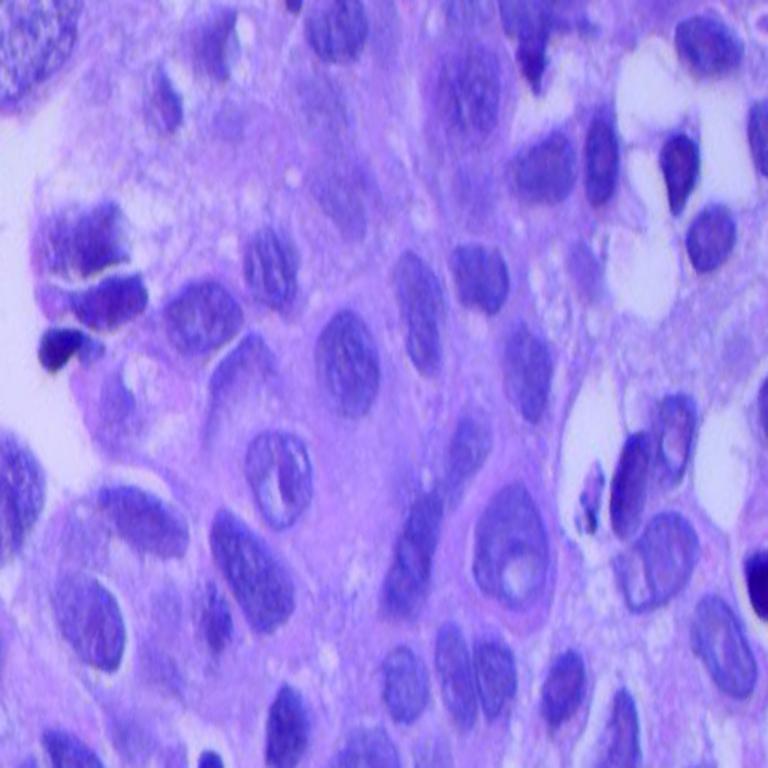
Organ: lung
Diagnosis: squamous carcinomas